Question: I'm having a bit of a strange problem, I'm trying to add a foreign key to one table that references another, but it is failing for some reason. With my limited knowledge of MySQL, the only thing that could possibly be suspect is that there is a foreign key on a different table referencing the one I am trying to reference.
Here is a picture of my table relationships, generated via workbench: Relationships
'''
CREATE TABLE 'beds' (
'bedId' int(11) NOT NULL,
'wardId' int(11) DEFAULT NULL,
'depId' int(11) DEFAULT NULL,
'desc' varchar(45) DEFAULT NULL,
PRIMARY KEY ('bedId'),
KEY 'departmentId_idx' ('depId'),
KEY 'wardId_idx' ('wardId'),
CONSTRAINT 'departmentId' FOREIGN KEY ('depId')
REFERENCES 'department' ('Department_Id')
ON DELETE NO ACTION ON UPDATE NO ACTION,
CONSTRAINT 'wardId' FOREIGN KEY ('wardId') REFERENCES 'wards' ('wardId')
ON DELETE NO ACTION ON UPDATE NO ACTION
) ENGINE=InnoDB DEFAULT CHARSET=latin1$$
'''
---
'''
ERROR 1452: Cannot add or update a child row: a foreign key constraint fails
('asiahospitaldb'.'beds', CONSTRAINT 'departmentId' FOREIGN KEY ('depId')
REFERENCES 'department' ('Department_Id')
ON DELETE NO ACTION ON UPDATE NO ACTION)
SQL Statement:
INSERT INTO 'asiahospitaldb'.'Beds' ('bedId', 'wardId', 'depId', 'desc')
VALUES ('456', '7444', '4555', 'ikiuj')
'''
---

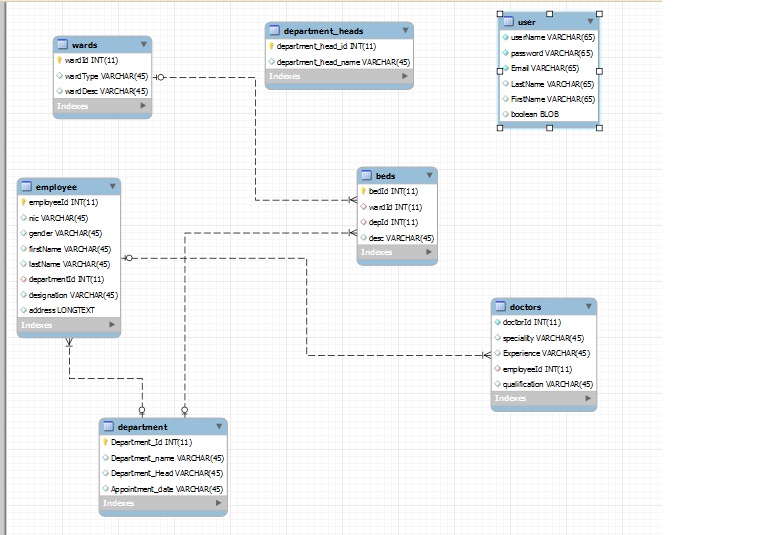
Answer: This
'''
ERROR 1452: Cannot add or update a child row: a foreign key constraint
fails ('asiahospitaldb'.'beds', CONSTRAINT 'departmentId' FOREIGN KEY
('depId') REFERENCES 'department' ('Department_Id') ON DELETE NO
'enter code here'ACTION ON UPDATE NO ACTION)
'''
is telling you that the row you have inserted expects a corresponding value for 'department/department_id' for the value you have inserted into column 'depId' (as Omesh pointed out). The important bit is here:
> () REFERENCES department ()
In other words, you have tried to create a bed in a non-existent department.